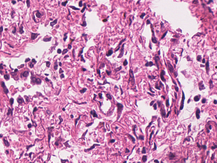
Tumor epithelial tissue: no
Tumor-associated stroma tissue: no
Normal tissue: yes